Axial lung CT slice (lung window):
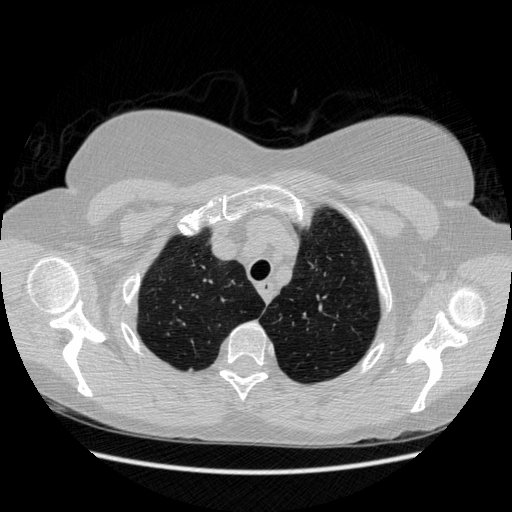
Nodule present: no